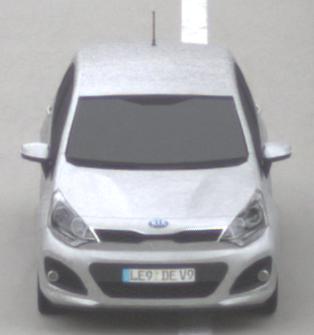
Make: KIA
Model: Rio 1.2
Detailed model: Rio (UB)
Model produced from: 2011/09
Model produced until: 2015/01
Doors: 3
Color: white
Road condition: dry road
Daytime: midday
Contrast: low contrast